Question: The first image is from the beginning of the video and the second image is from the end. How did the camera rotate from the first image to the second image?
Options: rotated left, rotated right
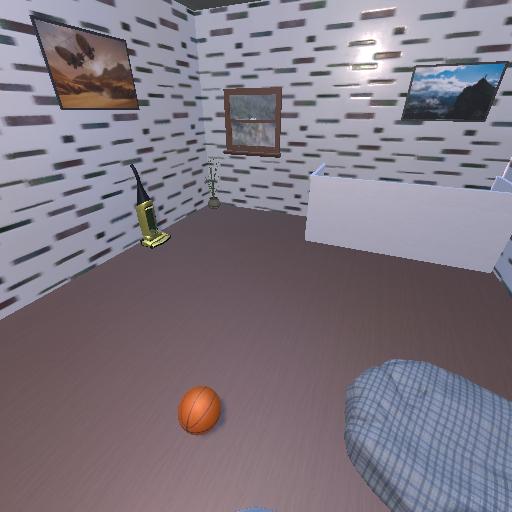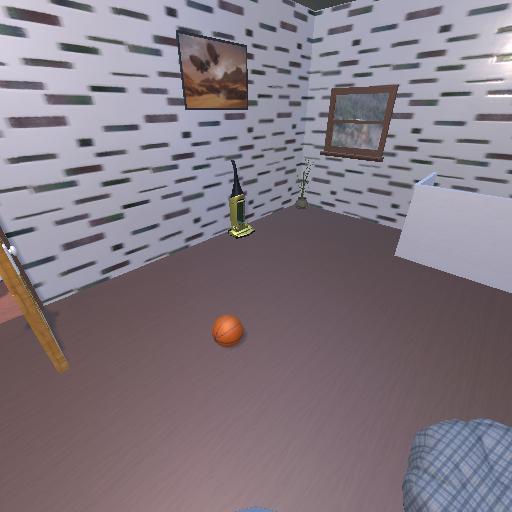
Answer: rotated left